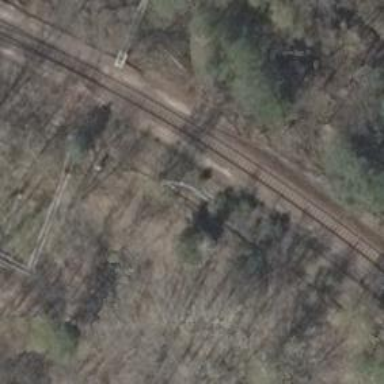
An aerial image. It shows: Abandoned railway yard is depicted.